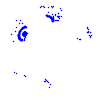
Particle: electron